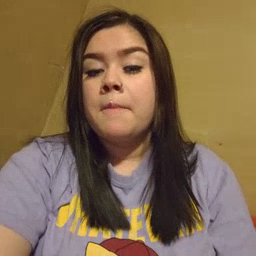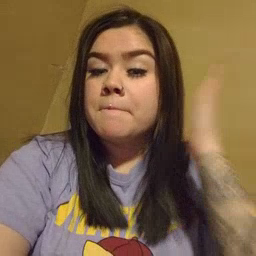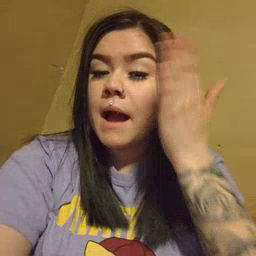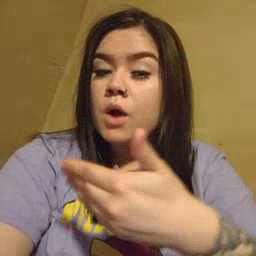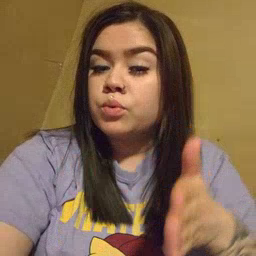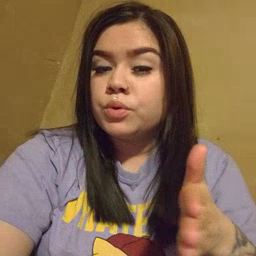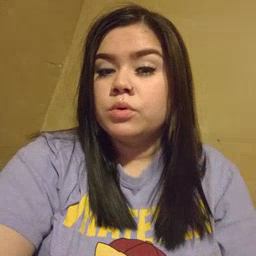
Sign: bedroom